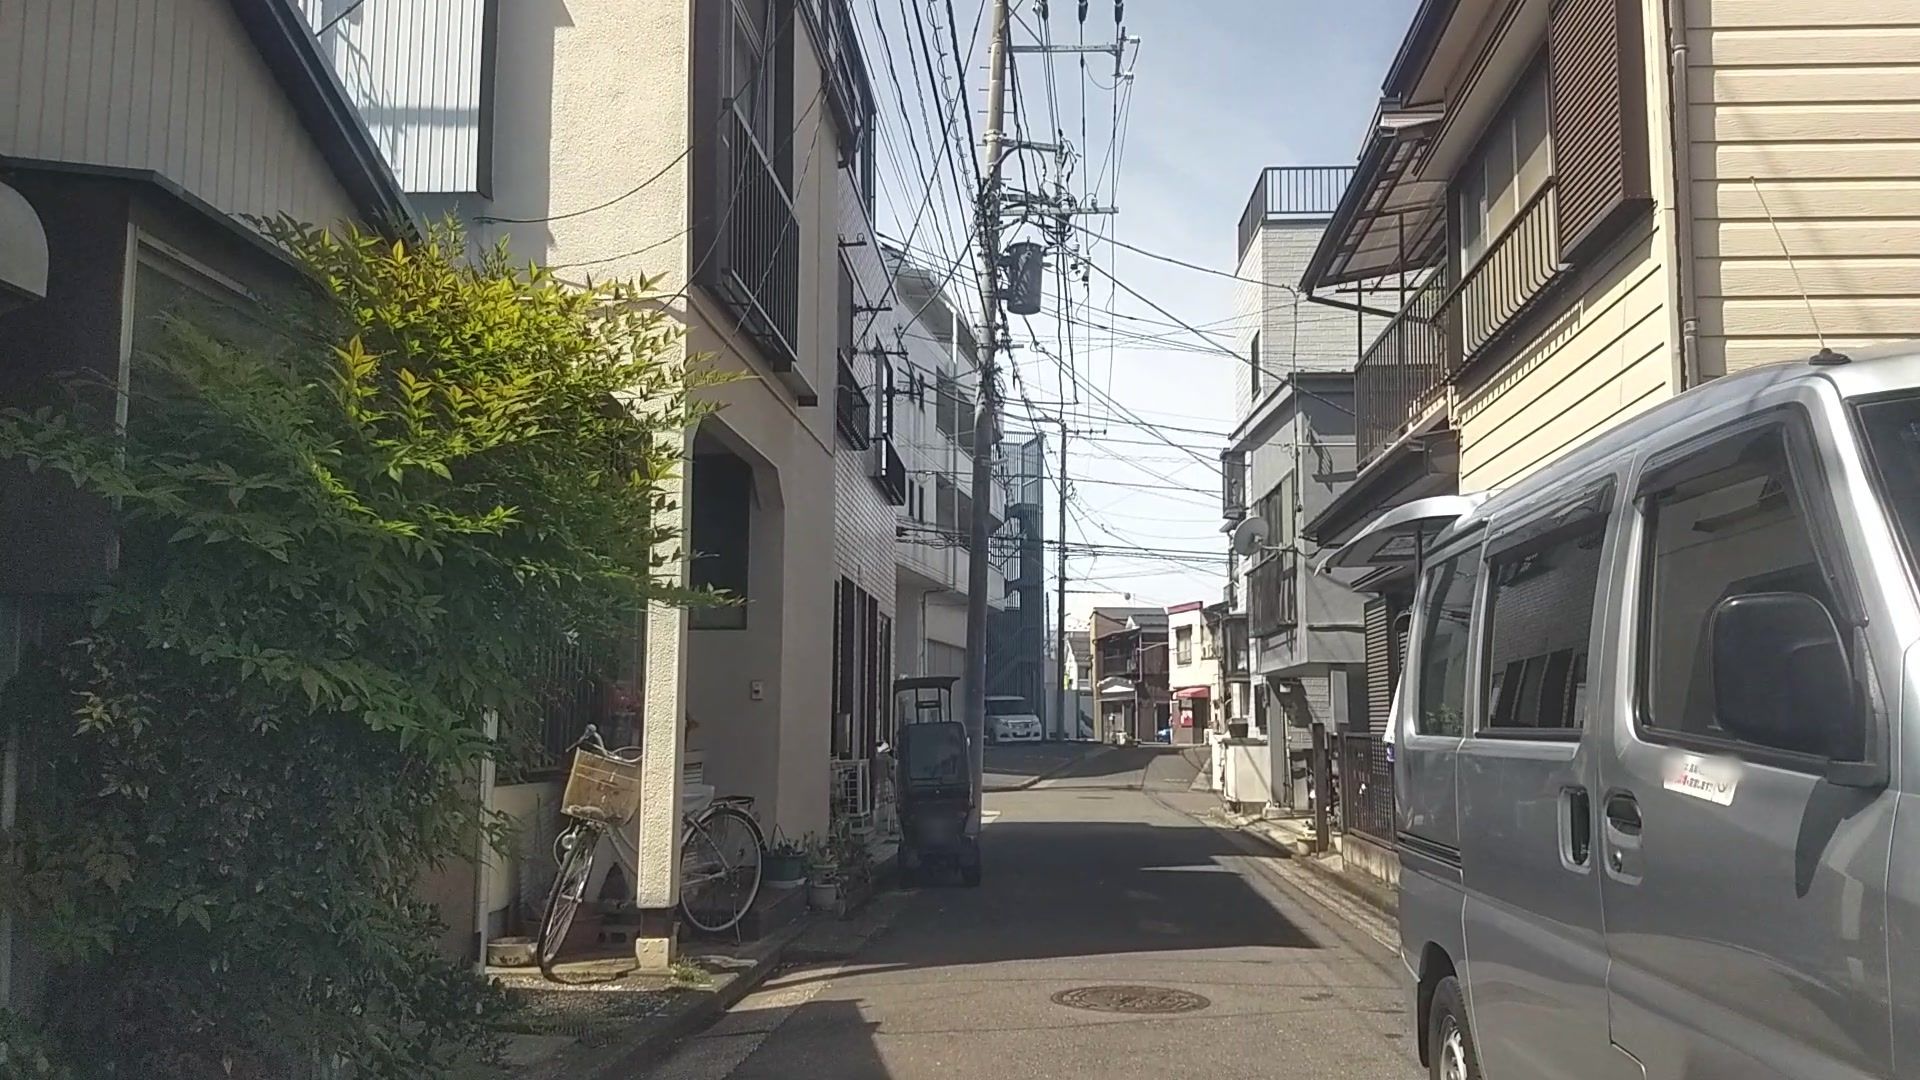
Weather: clear
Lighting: day
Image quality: good
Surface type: walking surface
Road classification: residential
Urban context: urban centre
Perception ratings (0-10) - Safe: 7.18, Lively: 9.06, Beautiful: 5.99, Boring: 5.17, Depressing: 4.22, Wealthy: 6.8